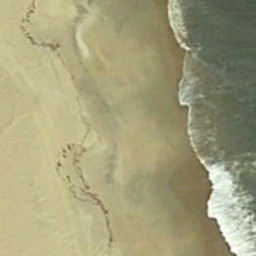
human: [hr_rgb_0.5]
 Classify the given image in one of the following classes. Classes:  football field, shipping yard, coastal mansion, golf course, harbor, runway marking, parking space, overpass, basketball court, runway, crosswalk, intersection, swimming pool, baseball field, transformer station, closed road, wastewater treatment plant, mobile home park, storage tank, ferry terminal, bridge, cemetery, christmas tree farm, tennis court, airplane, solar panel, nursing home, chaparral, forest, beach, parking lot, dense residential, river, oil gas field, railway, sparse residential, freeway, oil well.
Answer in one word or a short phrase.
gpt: beach